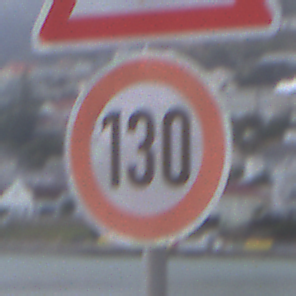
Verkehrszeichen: Geschwindigkeit130
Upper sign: FlugbetriebRechts
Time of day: SunriseSunset
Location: Outdoor (Beach)
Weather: Overcast
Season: NotSpecified
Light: Natural